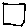
Label: square